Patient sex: F
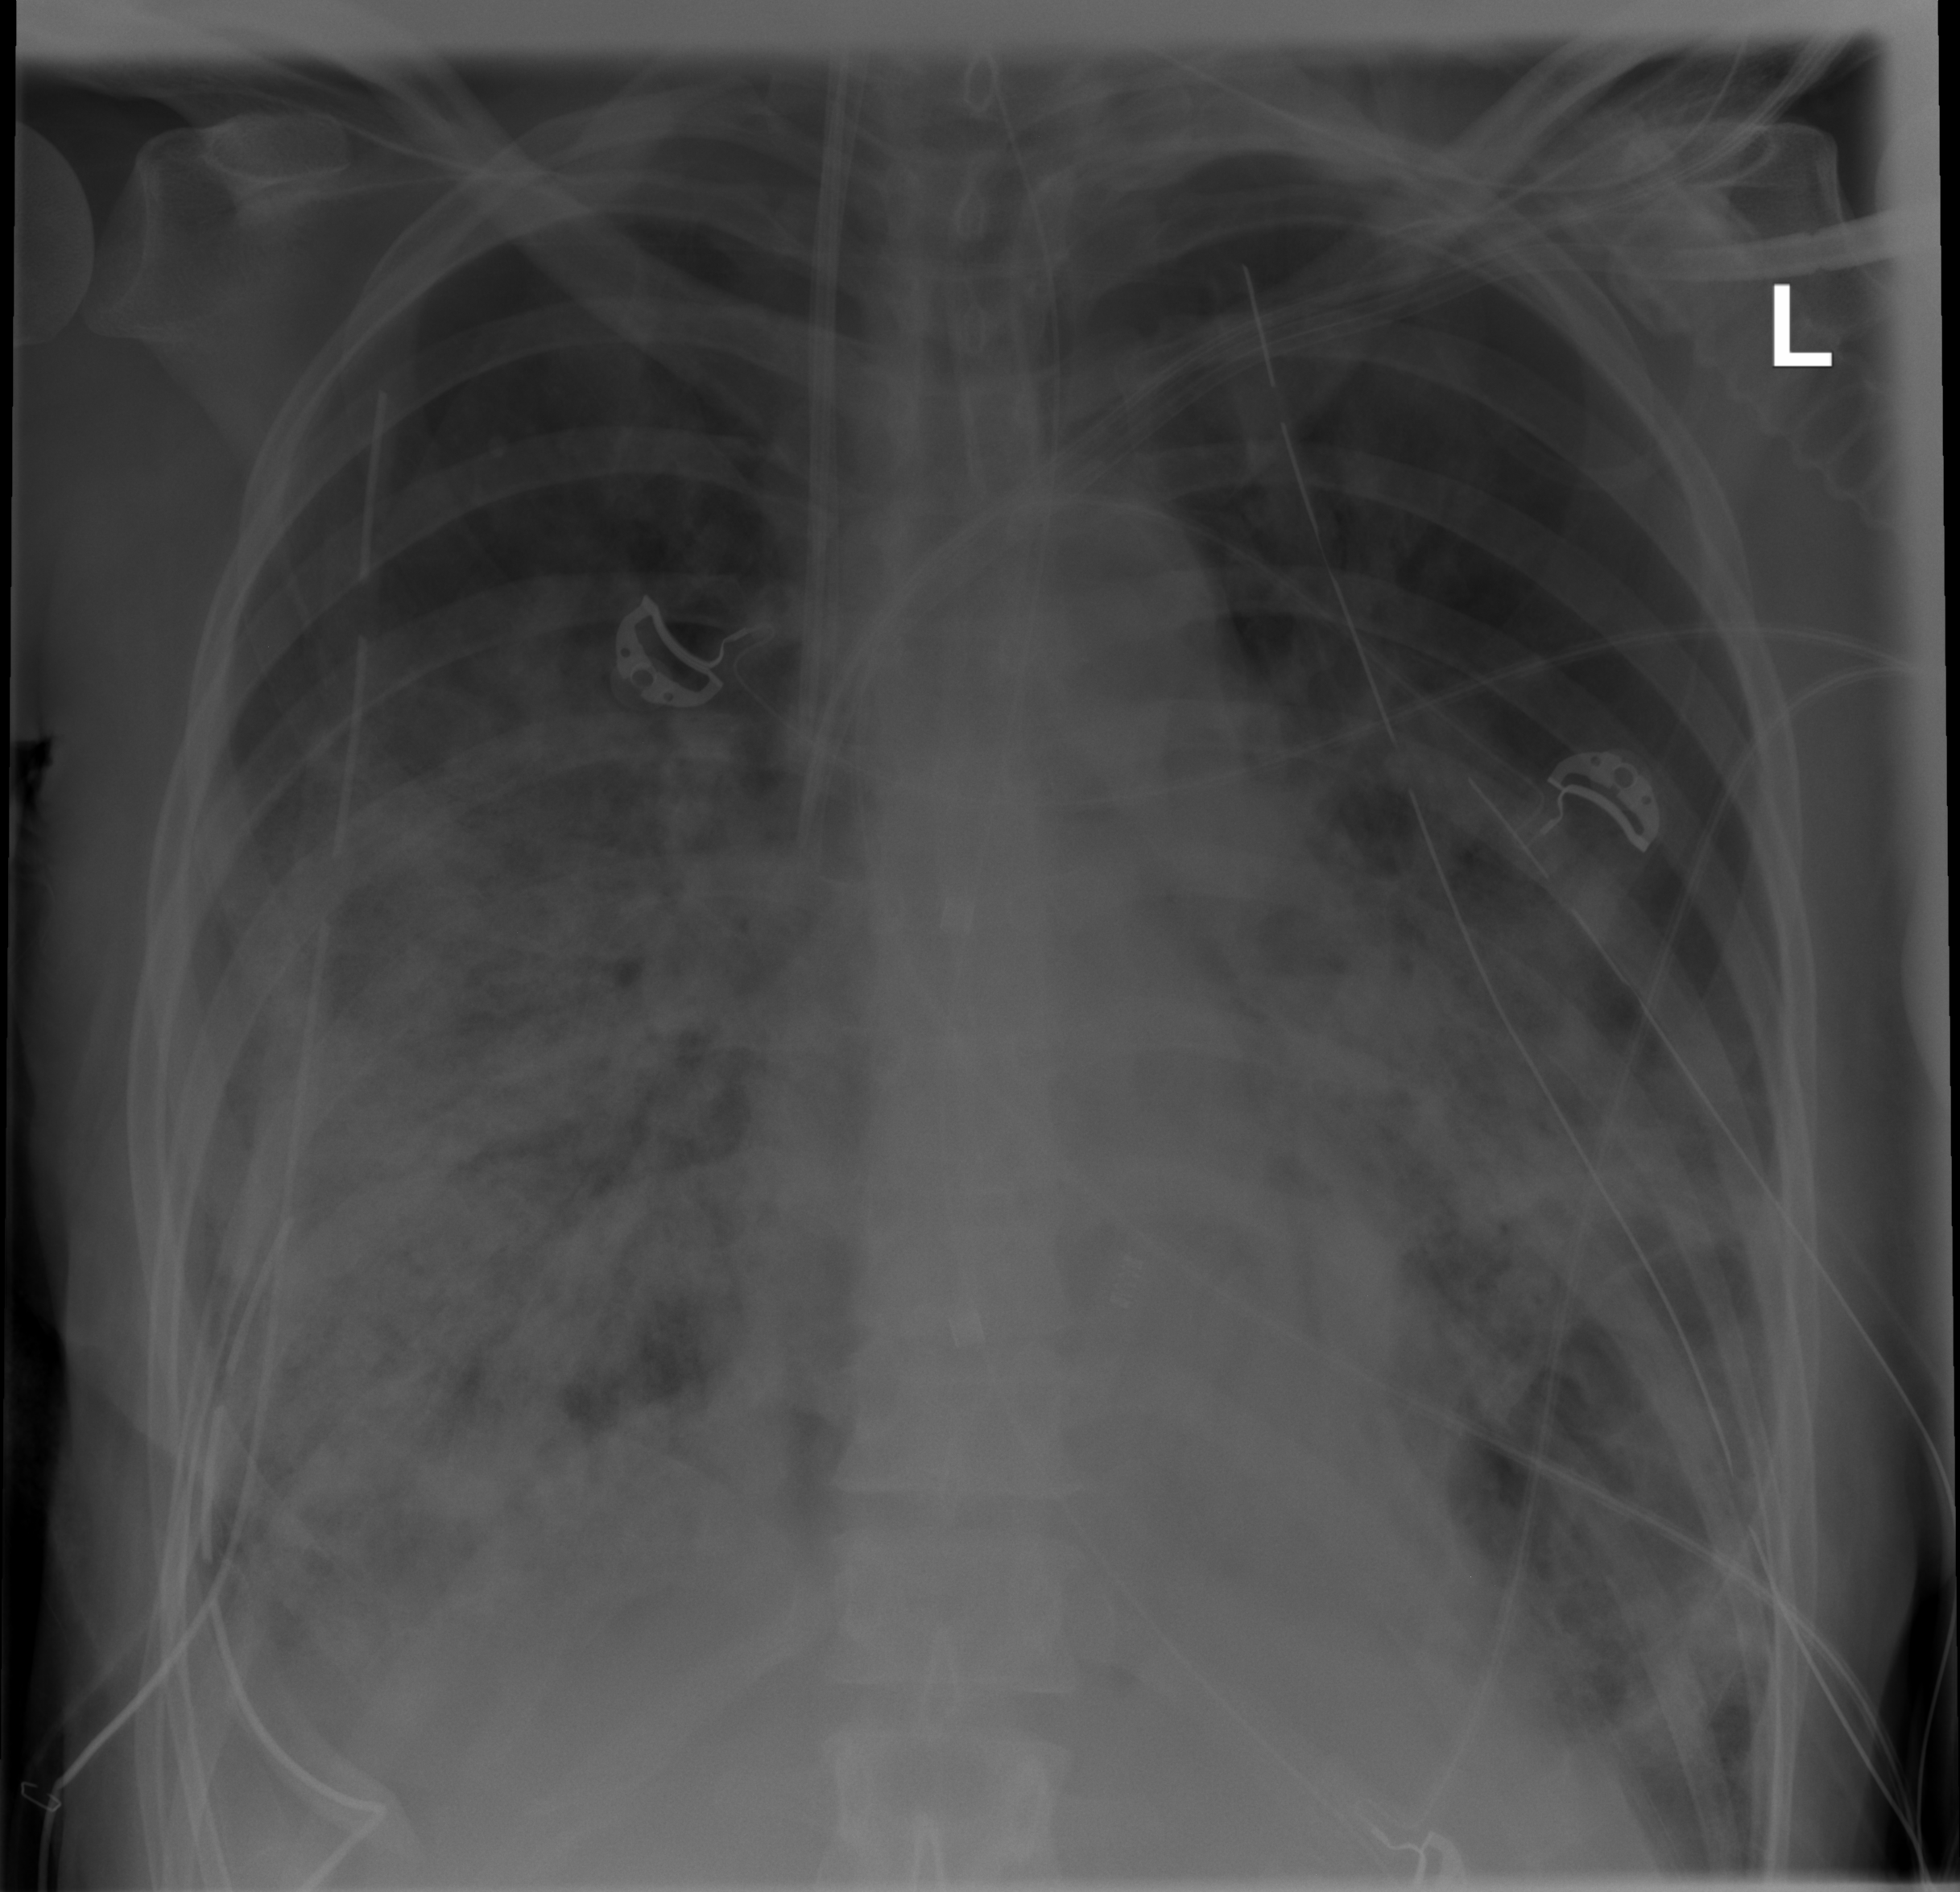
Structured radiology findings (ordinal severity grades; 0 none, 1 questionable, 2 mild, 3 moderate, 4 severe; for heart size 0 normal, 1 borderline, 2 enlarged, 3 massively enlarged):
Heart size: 0
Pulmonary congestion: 0
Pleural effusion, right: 2
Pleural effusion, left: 0
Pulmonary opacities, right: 3
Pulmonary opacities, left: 3
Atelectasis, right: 3
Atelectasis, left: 3